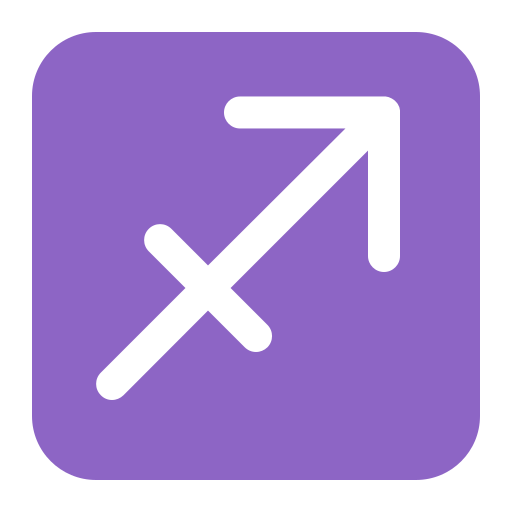
sagittarius flat